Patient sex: M
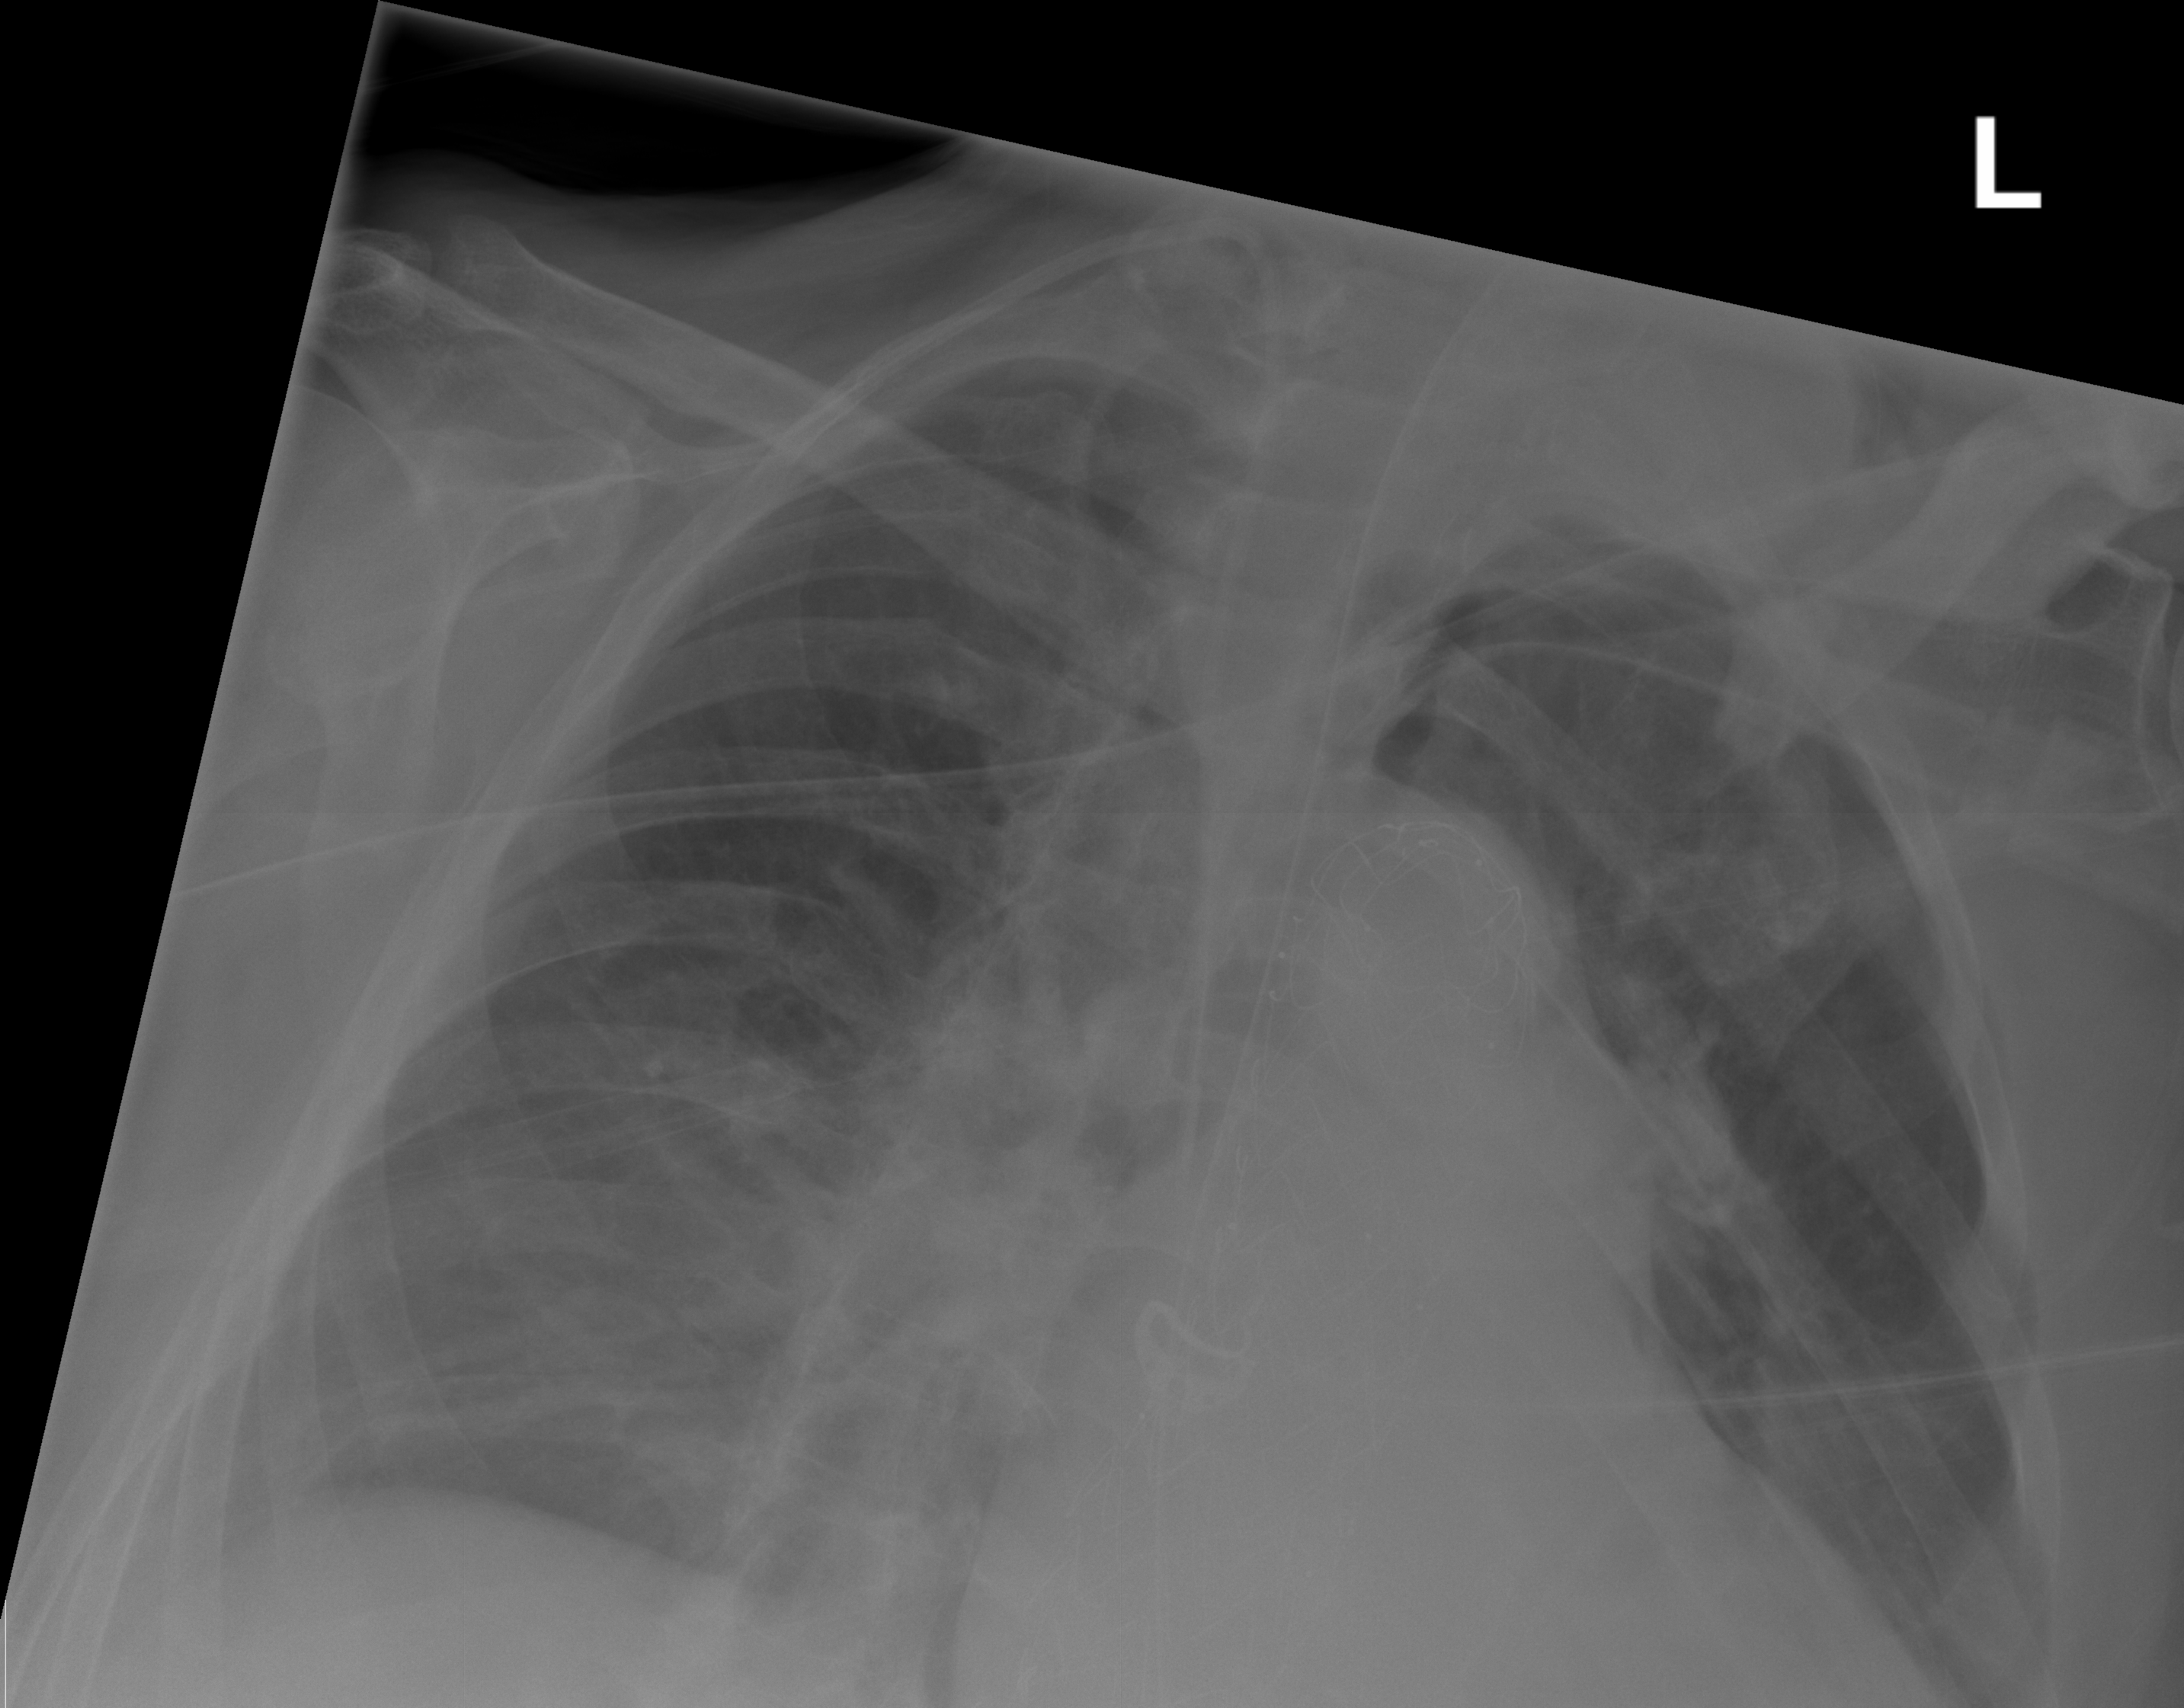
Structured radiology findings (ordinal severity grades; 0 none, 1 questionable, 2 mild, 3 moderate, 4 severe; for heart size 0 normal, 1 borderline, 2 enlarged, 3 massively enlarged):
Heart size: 2
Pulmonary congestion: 0
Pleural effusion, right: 0
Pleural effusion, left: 0
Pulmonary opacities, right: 2
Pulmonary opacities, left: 0
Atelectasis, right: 2
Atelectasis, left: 2